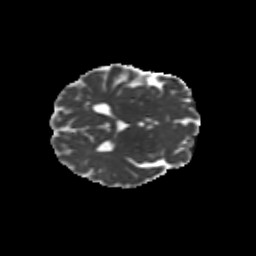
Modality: MD
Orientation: axial
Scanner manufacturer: siemens
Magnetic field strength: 3 T
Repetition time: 9.2 s
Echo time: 0.084 s